Question: Here's the type of text my encryption function throws out:
I generated several strings and they're never bigger than 50 characters, but I would like to give it 75 characters in mysql. I tried using varchar, but the string gets cut off because it doesn't like some characters. Any idea what data type I should use?
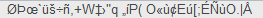
Answer: If it's binary data (it looks like it is), you probably should store it in a 'BLOB'.